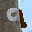
Label: 9